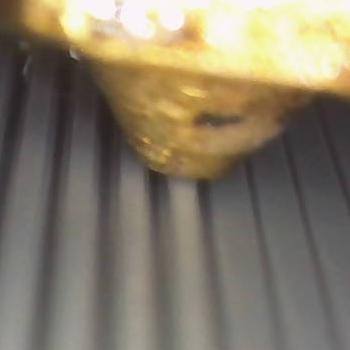
Flow rate: 61%